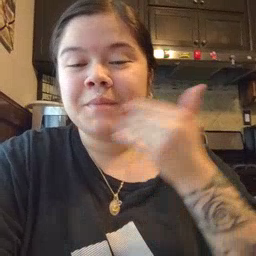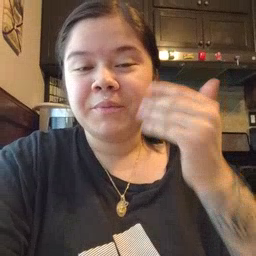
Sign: smile